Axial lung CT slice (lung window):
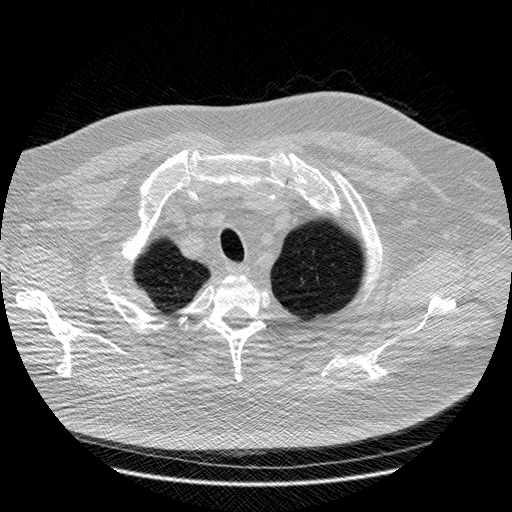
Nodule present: no